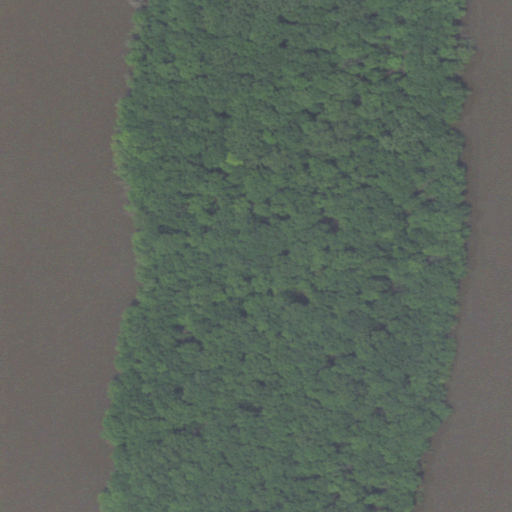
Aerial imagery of island in Illinois named Bass Island containing woody wetlands, open water, and herbaceous wetlands